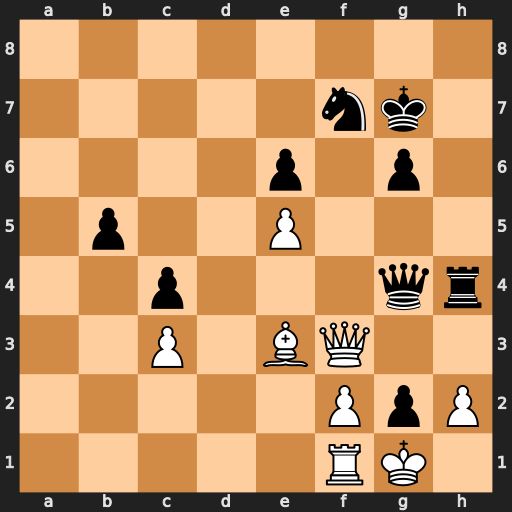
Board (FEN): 8/5nk1/4p1p1/1p2P3/2p3qr/2P1BQ2/5PpP/5RK1
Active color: w
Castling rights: -
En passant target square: -
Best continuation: Qf6+ Kg8 Ra1